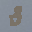
Label: 3